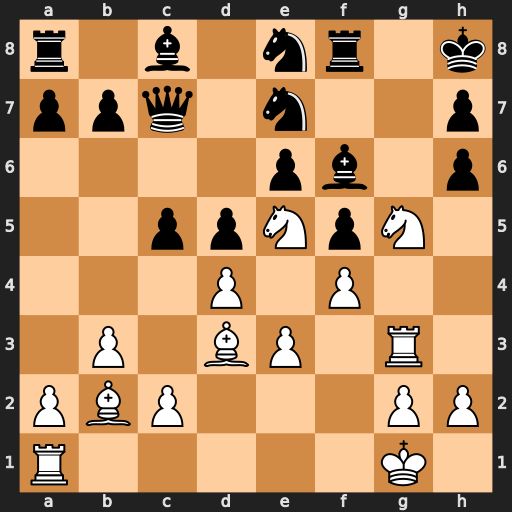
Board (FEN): r1b1nr1k/ppq1n2p/4pb1p/2ppNpN1/3P1P2/1P1BP1R1/PBP3PP/R5K1
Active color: w
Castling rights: -
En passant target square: -
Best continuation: Ngf7+ Rxf7 Nxf7#